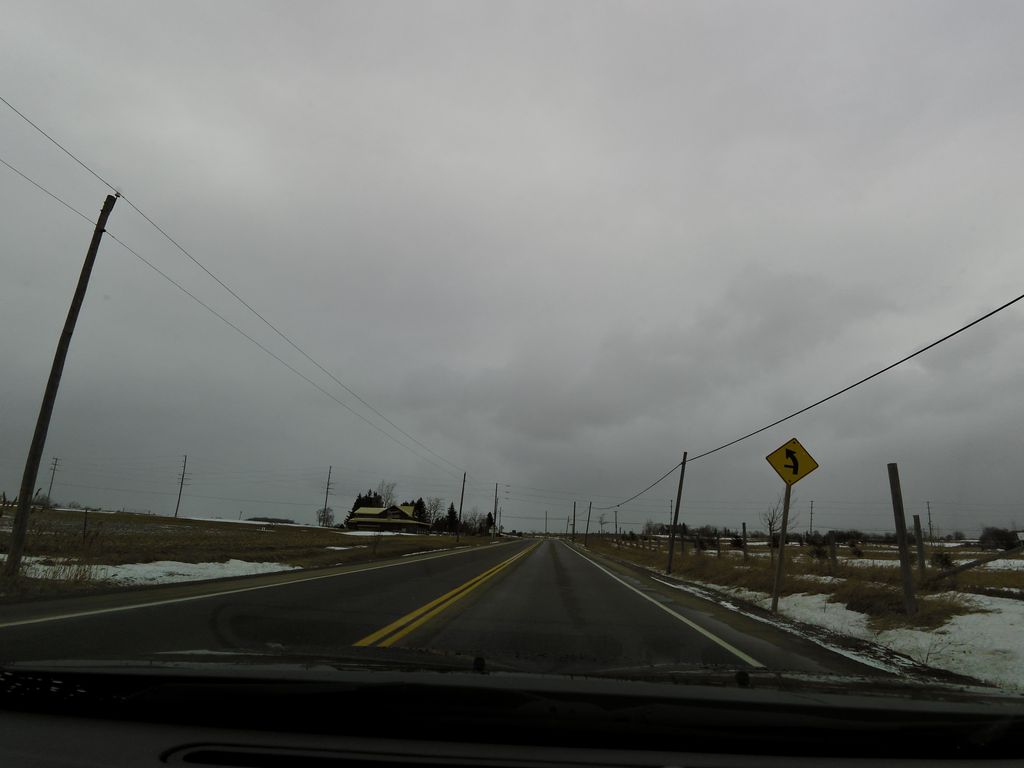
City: hamilton